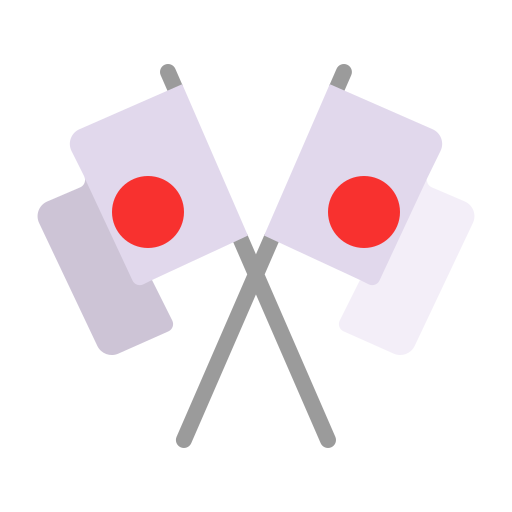
crossed flags flat